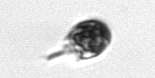
Label: Balanion